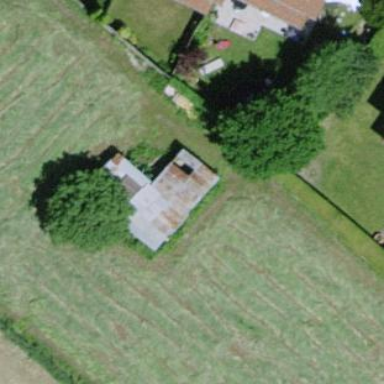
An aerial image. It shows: Shed building.